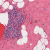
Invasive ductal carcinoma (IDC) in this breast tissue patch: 0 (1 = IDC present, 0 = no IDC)